Aerial crown-view tile of a tropical tree (Barro Colorado Island, Panama), acquired 20241112:
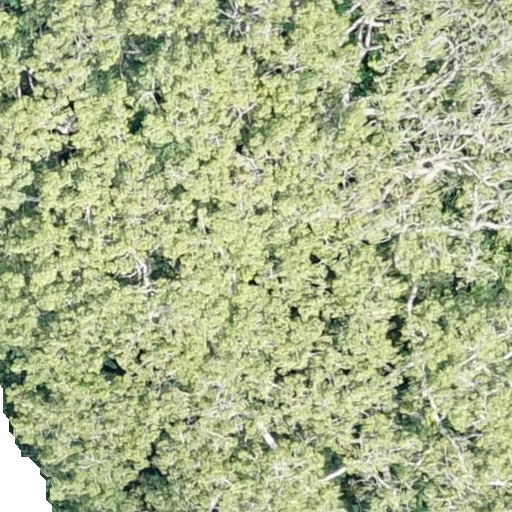
Species: Ceiba pentandra
GBIF accepted scientific name: Ceiba pentandra
Crown area: 909.358 m²